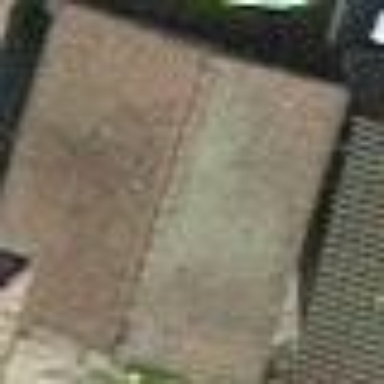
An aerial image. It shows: Garage building.